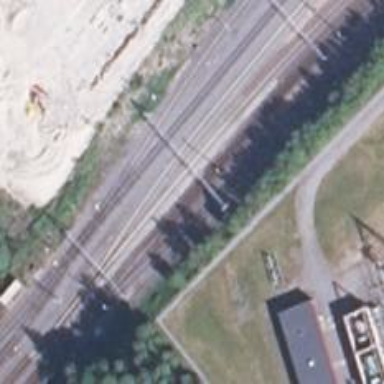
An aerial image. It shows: Railway track with continuous electrified contact line.